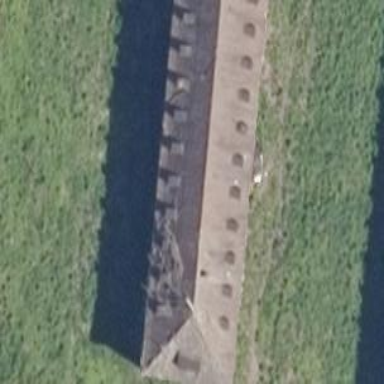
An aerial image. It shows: Building with hipped roof made of roof tiles.